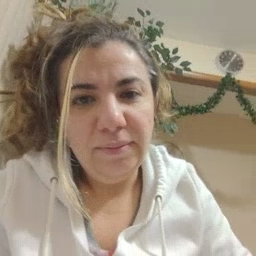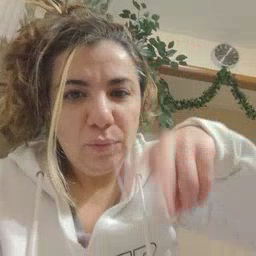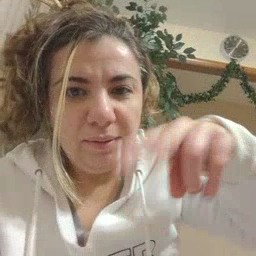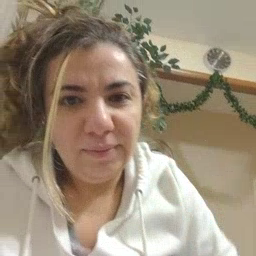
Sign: read